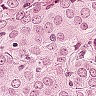
Metastatic tissue present: yes